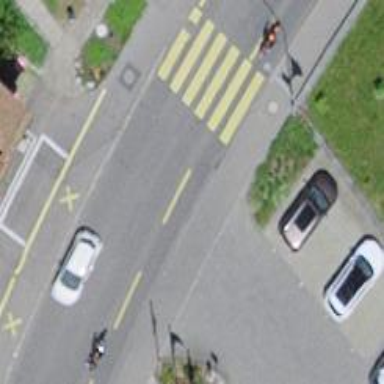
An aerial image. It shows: Primary highway with dedicated cycle lane on the left.